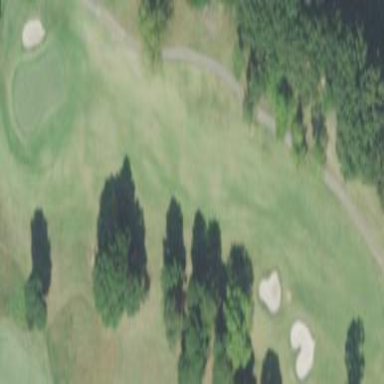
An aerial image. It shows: Golf fairway surrounded by grass.